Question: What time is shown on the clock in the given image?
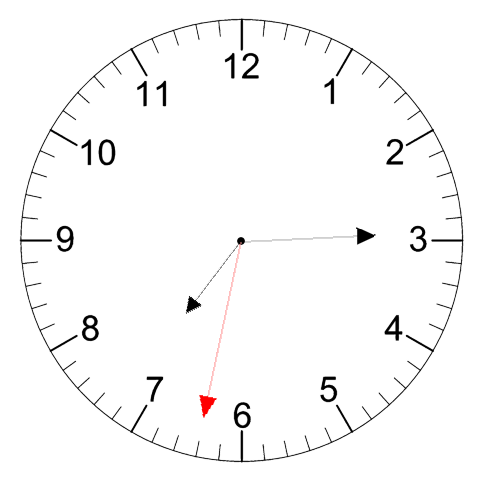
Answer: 07:14:32